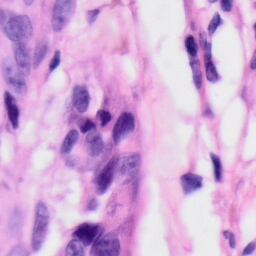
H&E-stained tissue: Skin